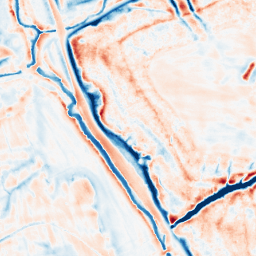
Category: edge_preserving
Decomposition family: bilateral
Decomposition parameters: d: 21
sigma_color: 100
sigma_space: 50
Upsampling method: linear_exact
Upsampling parameters: scale: 8
Upsampling scale: 8